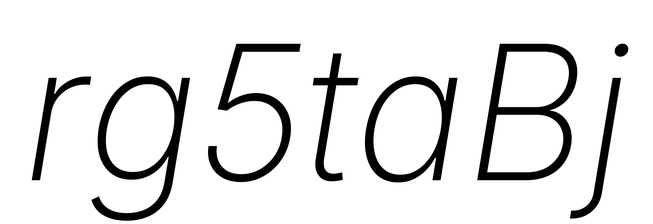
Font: Inter-Italic_ExtraLight_Italic